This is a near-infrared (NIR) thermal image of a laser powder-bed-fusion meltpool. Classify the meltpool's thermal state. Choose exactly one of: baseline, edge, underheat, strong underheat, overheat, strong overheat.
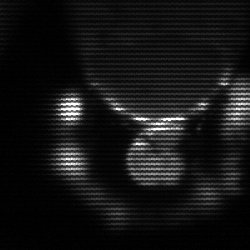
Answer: baseline